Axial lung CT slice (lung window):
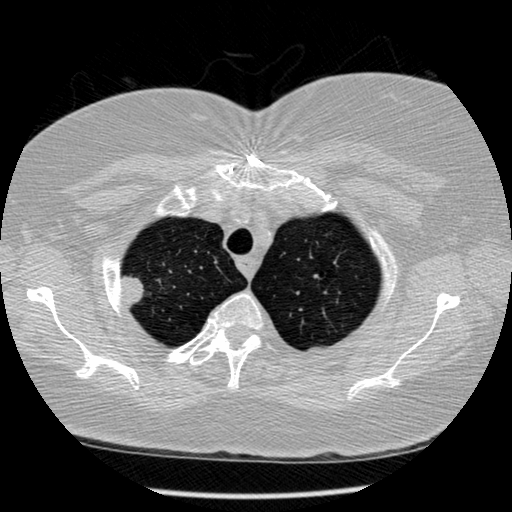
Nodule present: yes
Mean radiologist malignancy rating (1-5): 4.5